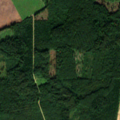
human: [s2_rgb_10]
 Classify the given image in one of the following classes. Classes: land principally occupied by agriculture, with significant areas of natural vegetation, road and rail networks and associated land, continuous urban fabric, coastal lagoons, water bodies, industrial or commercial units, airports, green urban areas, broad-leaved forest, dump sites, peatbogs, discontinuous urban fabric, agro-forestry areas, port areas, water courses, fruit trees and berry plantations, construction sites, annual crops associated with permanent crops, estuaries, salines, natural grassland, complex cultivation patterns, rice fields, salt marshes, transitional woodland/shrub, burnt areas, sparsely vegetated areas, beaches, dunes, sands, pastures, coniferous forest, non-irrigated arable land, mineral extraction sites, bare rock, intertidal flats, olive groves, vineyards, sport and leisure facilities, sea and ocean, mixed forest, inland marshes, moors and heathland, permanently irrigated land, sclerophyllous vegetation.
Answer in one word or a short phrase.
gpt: non-irrigated arable land, mixed forest, transitional woodland/shrub